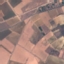
Land use / land cover class: PermanentCrop